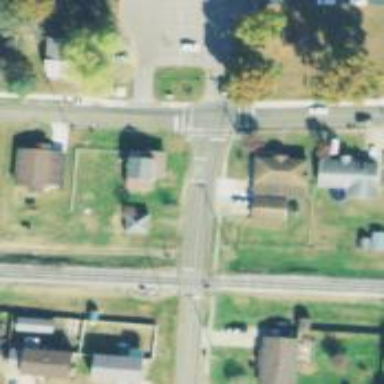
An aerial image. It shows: Marked road crossing.